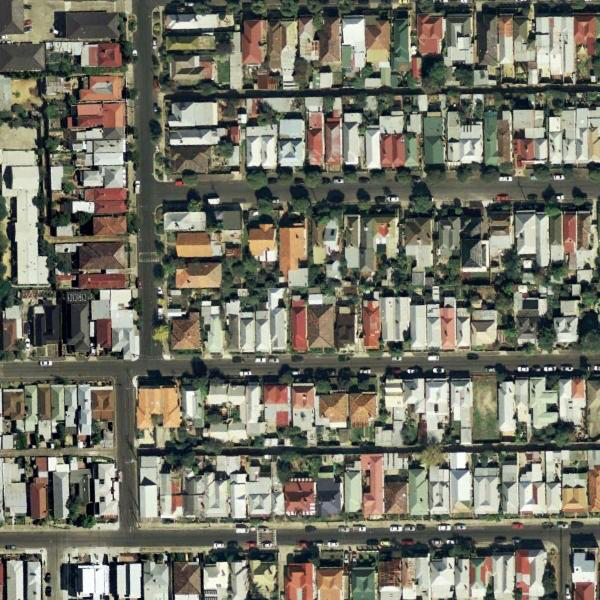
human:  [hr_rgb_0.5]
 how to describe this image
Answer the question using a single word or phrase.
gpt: dense residential